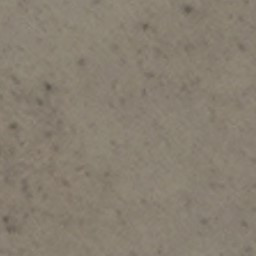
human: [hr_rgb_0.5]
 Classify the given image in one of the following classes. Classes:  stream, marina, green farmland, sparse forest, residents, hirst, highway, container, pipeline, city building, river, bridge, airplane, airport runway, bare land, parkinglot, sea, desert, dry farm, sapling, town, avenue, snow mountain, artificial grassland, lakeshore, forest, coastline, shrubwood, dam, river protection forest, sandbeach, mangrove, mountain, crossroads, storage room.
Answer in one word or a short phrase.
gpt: bare land